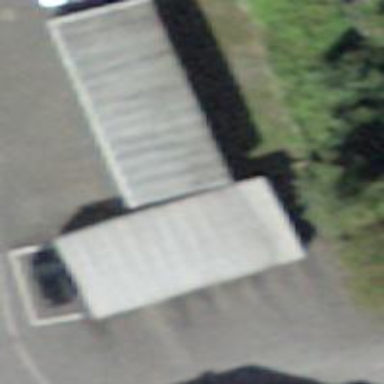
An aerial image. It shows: Garage building.